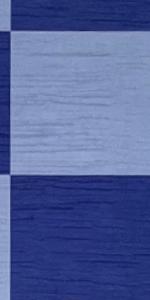
Label: Empty